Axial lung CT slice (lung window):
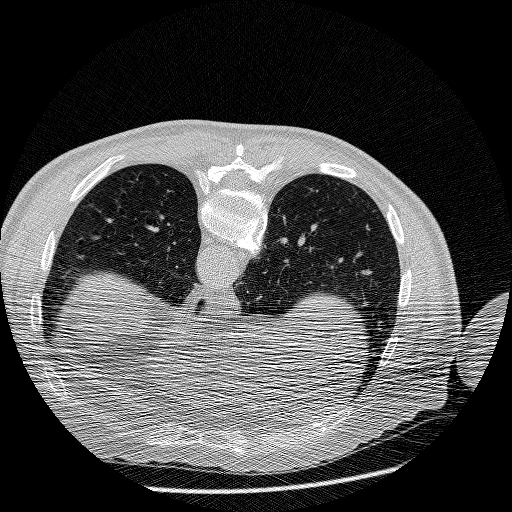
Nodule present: no